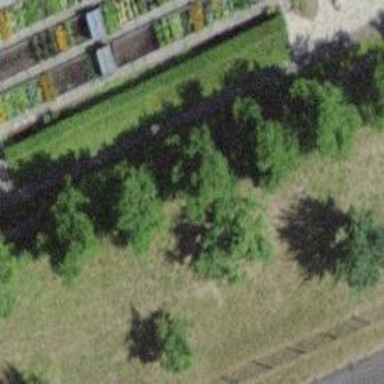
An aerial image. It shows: Hedge barrier.